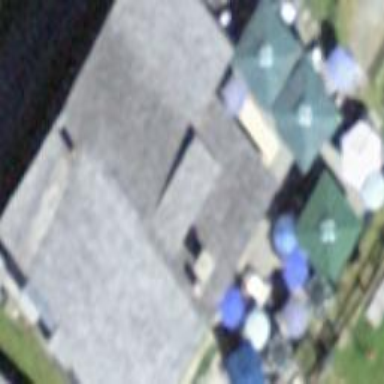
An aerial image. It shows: Restaurant in building.